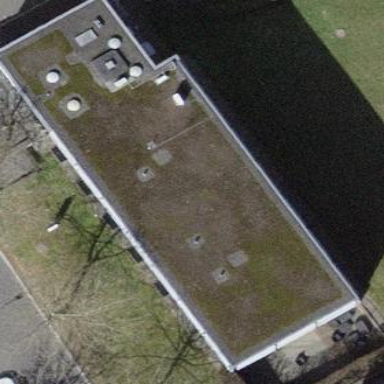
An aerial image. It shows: Residential building.